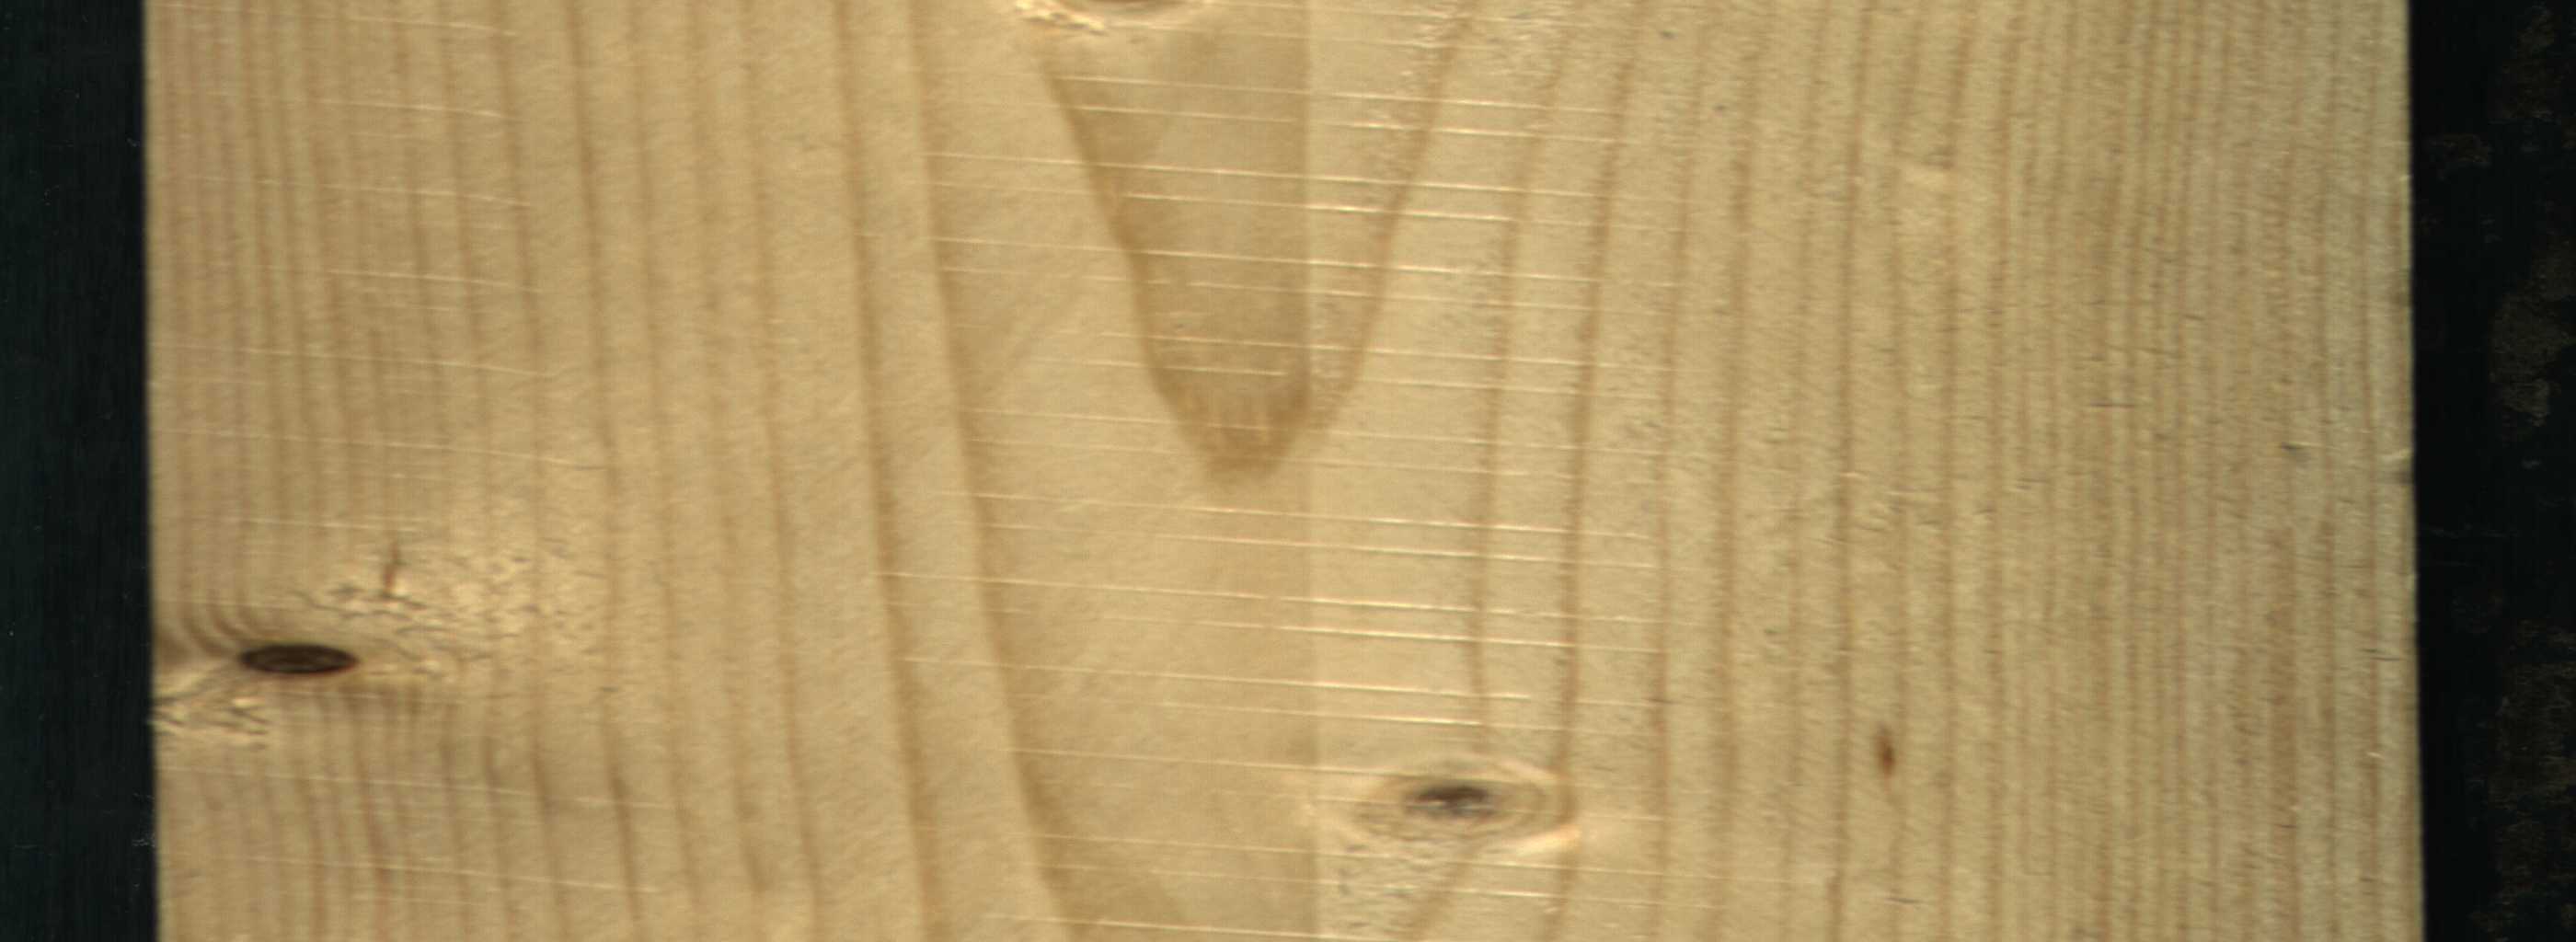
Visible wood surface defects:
Dead_Knot
Live_Knot